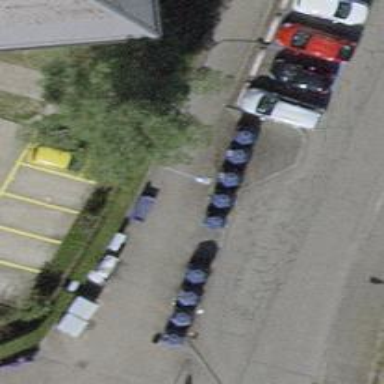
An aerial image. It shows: Recycling container for recycling.